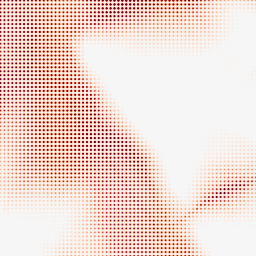
Category: morphological
Decomposition family: tophat
Decomposition parameters: size: 100
mode: black
Upsampling method: sinc_hamming
Upsampling parameters: scale: 8
kernel_size: 4
Upsampling scale: 8